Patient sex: M
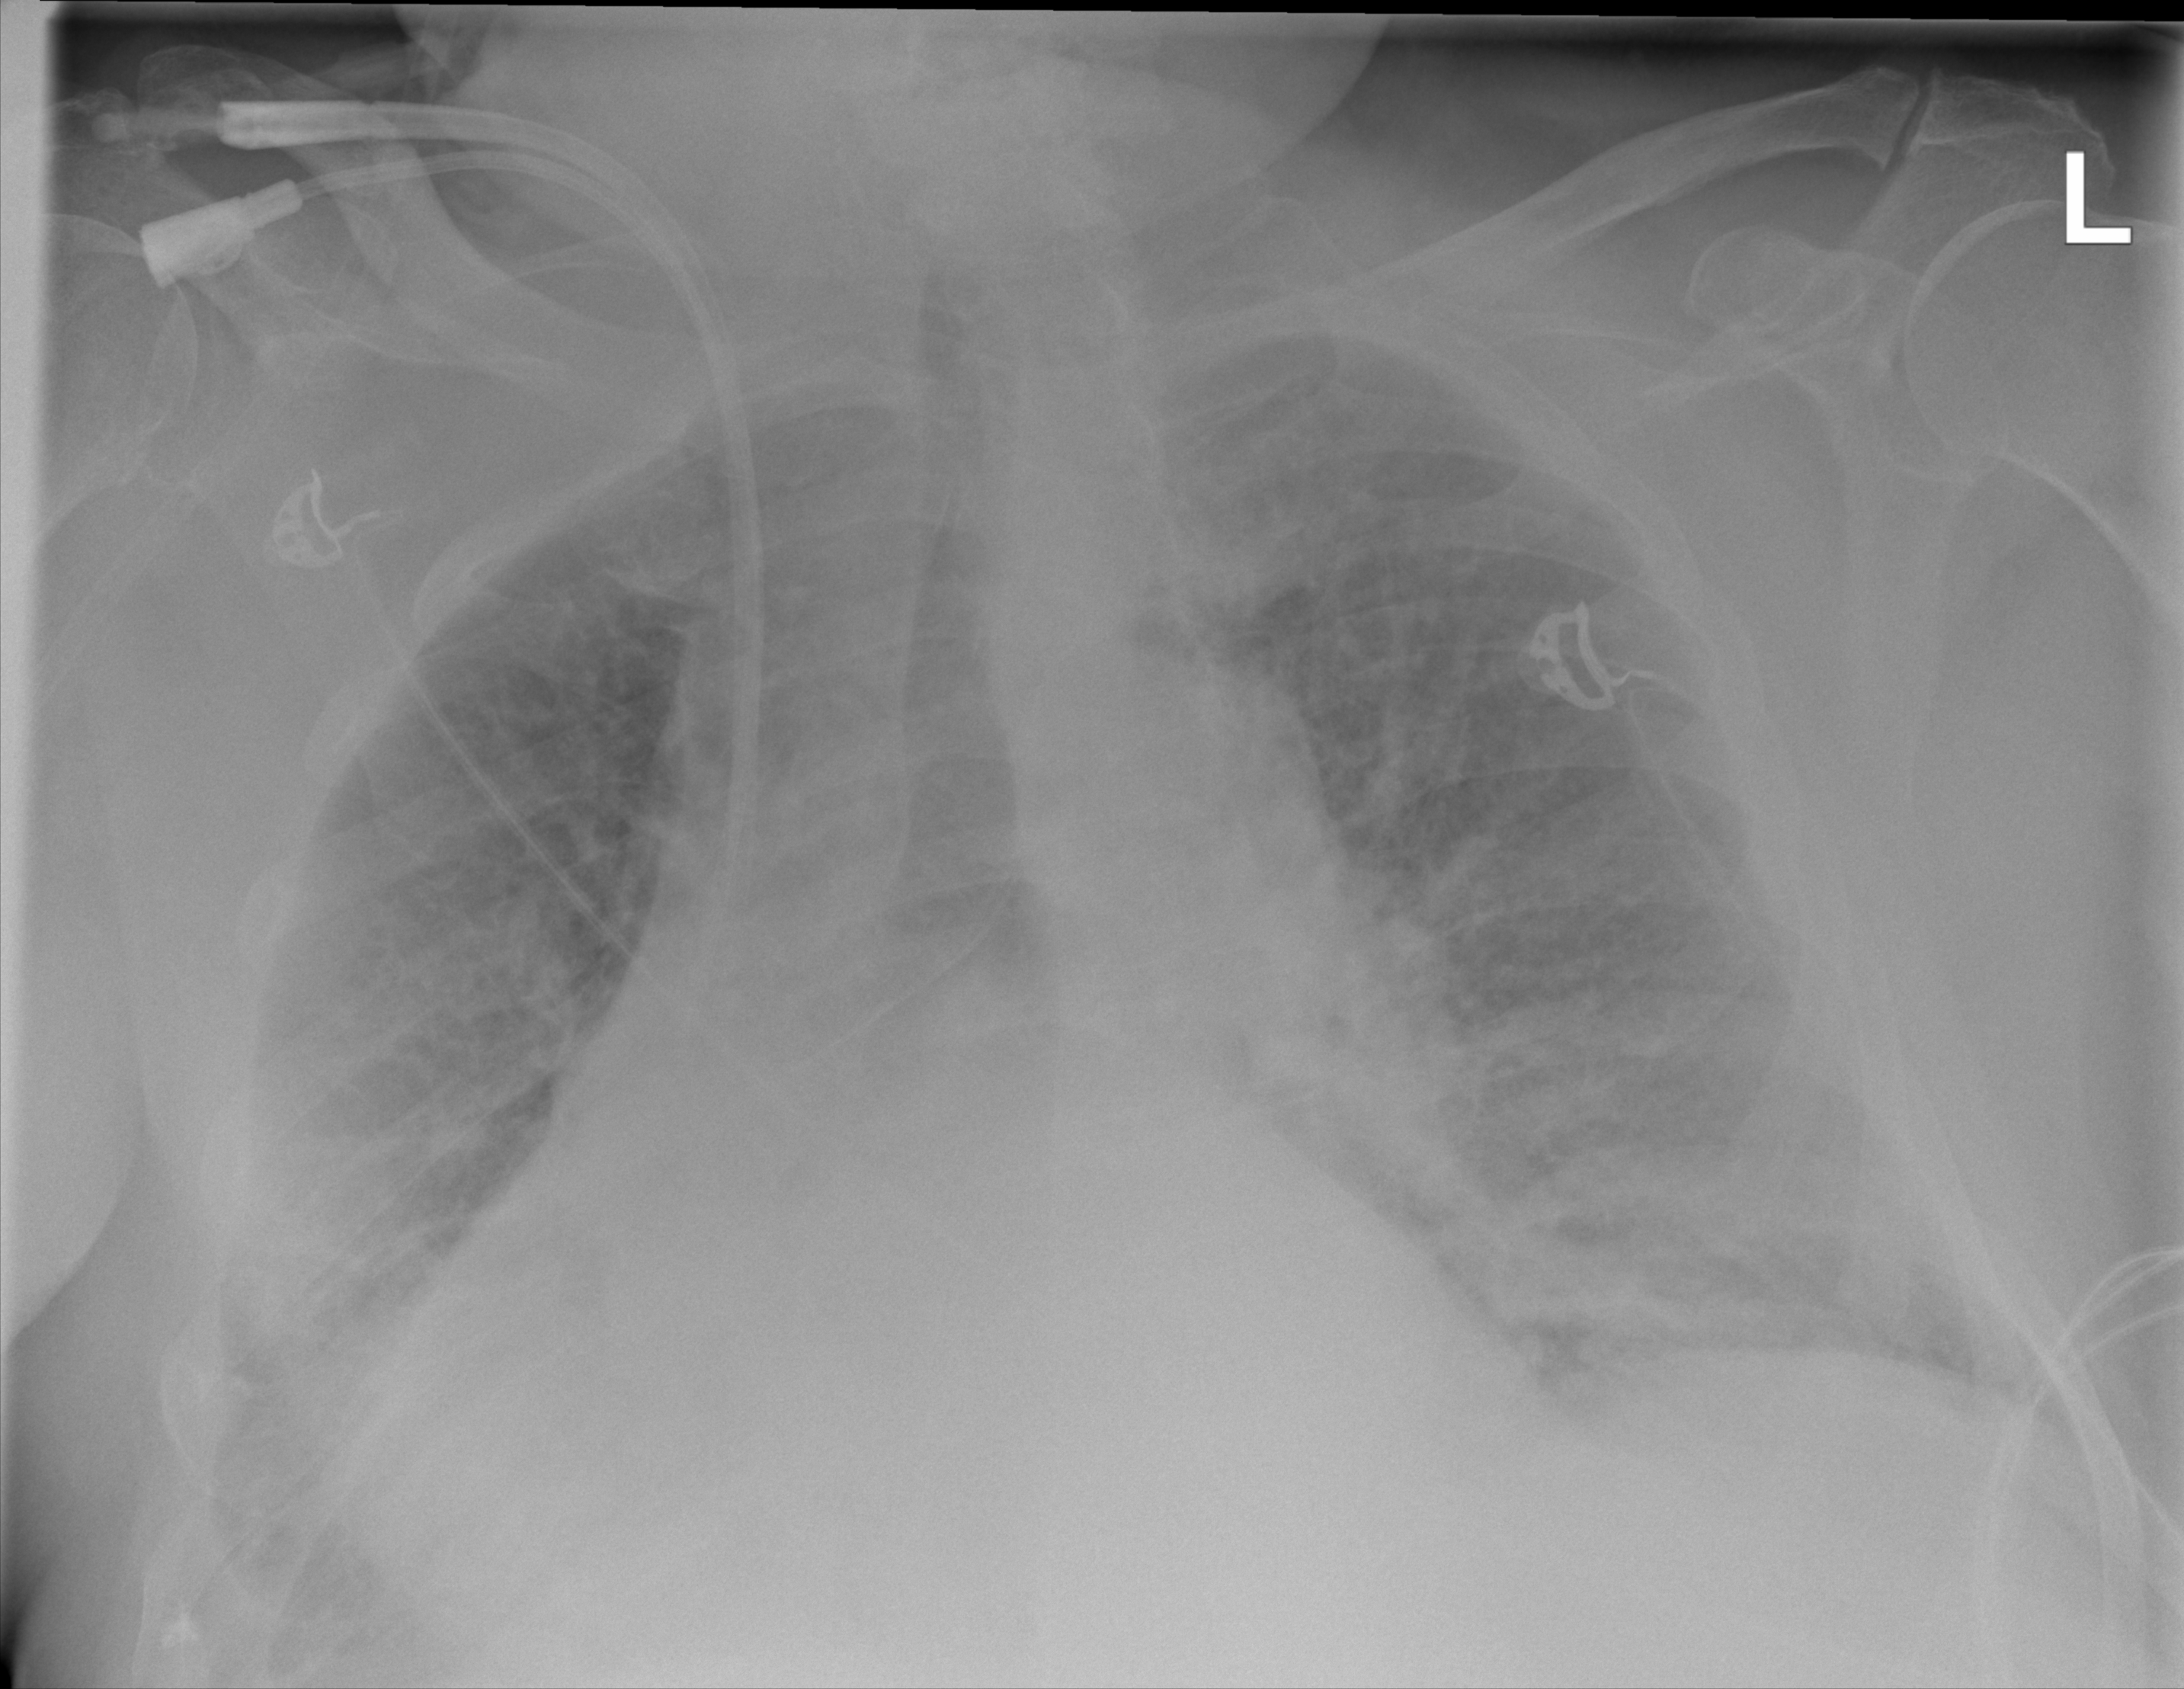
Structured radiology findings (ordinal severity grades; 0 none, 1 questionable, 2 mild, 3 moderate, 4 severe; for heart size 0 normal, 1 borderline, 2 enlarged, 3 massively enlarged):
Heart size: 2
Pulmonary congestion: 3
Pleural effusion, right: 2
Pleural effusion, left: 2
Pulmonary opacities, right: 2
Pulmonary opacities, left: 2
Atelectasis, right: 2
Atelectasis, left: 2